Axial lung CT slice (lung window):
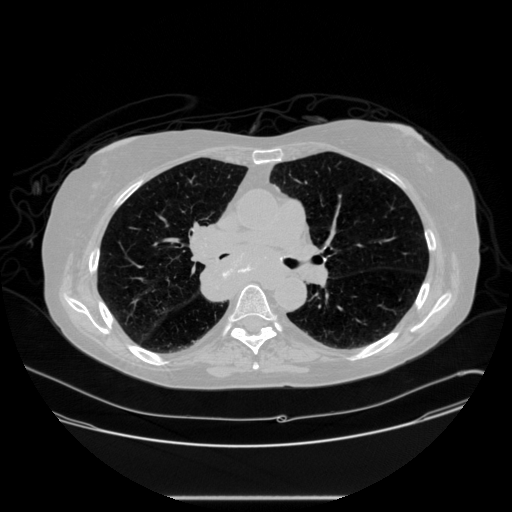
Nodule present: no